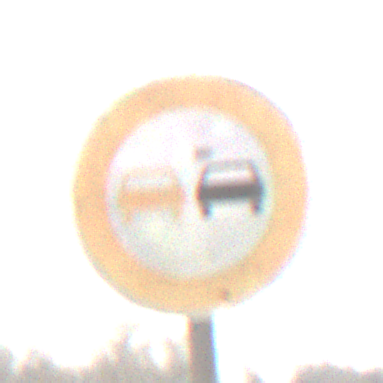
Verkehrszeichen: Ueberholverbot
Umgebung: Outdoor, Nature
Tageszeit: MorningAfternoon
Wetter: PartlyCloudy
Licht: Natural
Jahreszeit: Winter
Kontrast: MediumContrast